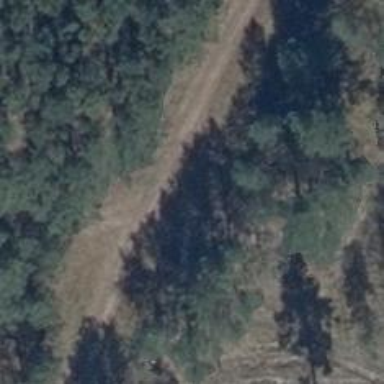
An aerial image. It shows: Sandy track road with grade 4 track type.